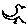
Label: bird